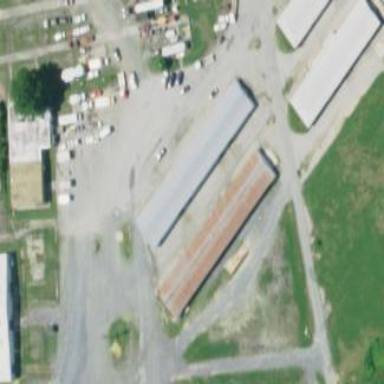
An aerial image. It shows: Stable building.